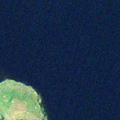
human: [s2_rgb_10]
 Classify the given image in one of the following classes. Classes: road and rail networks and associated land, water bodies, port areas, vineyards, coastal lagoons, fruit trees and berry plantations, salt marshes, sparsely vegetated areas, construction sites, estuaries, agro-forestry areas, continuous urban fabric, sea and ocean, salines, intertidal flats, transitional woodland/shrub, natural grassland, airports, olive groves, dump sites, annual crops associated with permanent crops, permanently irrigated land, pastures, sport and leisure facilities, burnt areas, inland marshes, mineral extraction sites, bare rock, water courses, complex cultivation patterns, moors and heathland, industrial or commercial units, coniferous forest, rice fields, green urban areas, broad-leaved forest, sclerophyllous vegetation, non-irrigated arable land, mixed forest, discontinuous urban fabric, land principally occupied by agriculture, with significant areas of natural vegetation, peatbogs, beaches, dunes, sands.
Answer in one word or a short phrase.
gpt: transitional woodland/shrub, water bodies